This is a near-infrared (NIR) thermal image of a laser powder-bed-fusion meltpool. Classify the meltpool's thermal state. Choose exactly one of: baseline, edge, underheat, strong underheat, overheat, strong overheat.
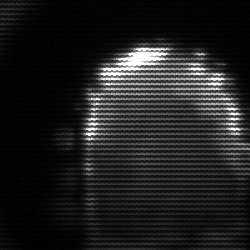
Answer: baseline